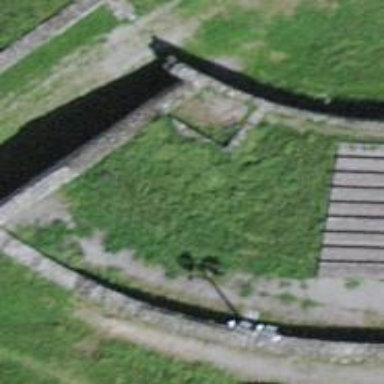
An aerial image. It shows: Wall is shown in the image.